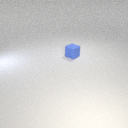
small blue rubber cube